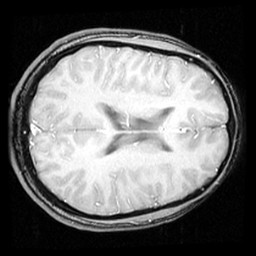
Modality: inplaneT1
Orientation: axial
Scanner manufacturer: ge
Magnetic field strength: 3 T
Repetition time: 0.2 s
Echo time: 0.0036 s